Question: I try
'''
guild = client.get_guild()#input guild-id
async for member in client.fetch_members(limit=150):
print(member.name)
'''
error code:
> Ignoring exception in on_ready Traceback (most recent call last):
File "D:\studio\share\crawling\lib\site-packages\discord\client.py",
line 343, in _run_event
await coro(*args, **kwargs) File "D:\studio\onga\main.py", line 20, in on_ready
async for member in client.fetch_members(limit=150): AttributeError: 'Client' object has no attribute 'fetch_members'

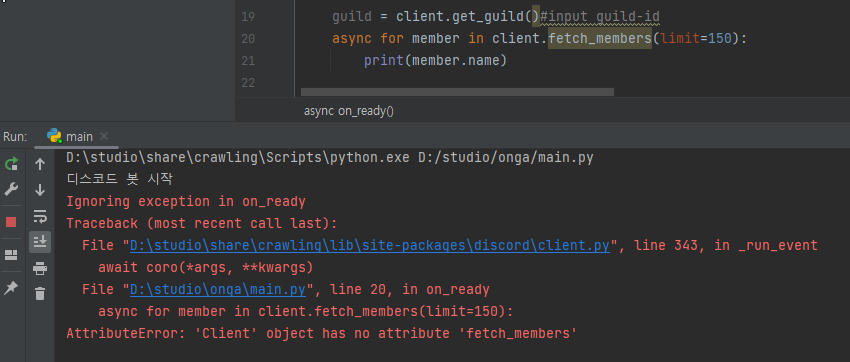
Answer: There is already a simple way to get the member count the 'guild.member_count'
'''
@bot.command(aliases=["mc"])
async def membercount(ctx):
guild = ctx.guild
await ctx.reply(f"There is {guild.member_count} Members In The {guild.name}")'''
'''